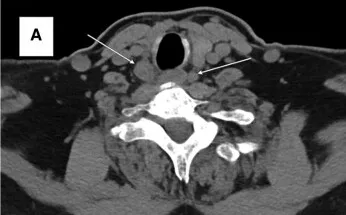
Non-contrast-enhanced axial CT image.
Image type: radiology (ct)